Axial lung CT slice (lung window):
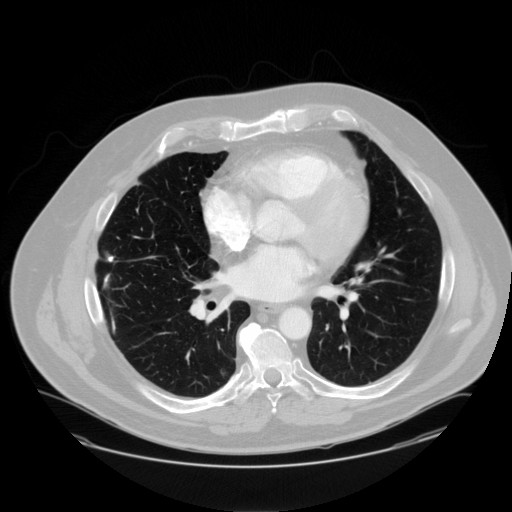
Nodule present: no